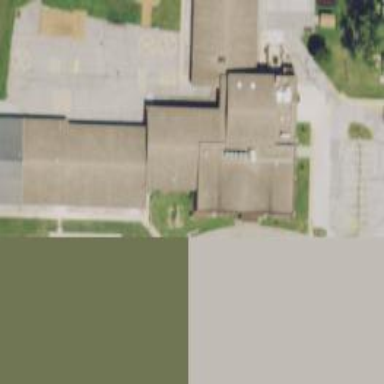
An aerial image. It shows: Kindergarten.